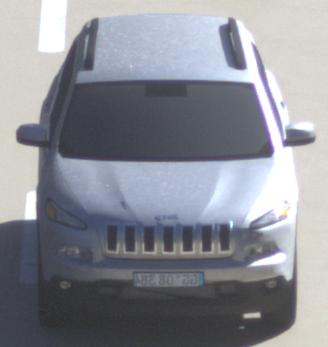
Make: Jeep
Model: Cherokee 3.2 V6 Pentastar
Detailed model: Cherokee (KL)
Model produced from: 2014/07
Model produced until: 2015/07
Doors: 5
Color: white
Road condition: dry road
Daytime: morning or afternoon
Contrast: high contrast